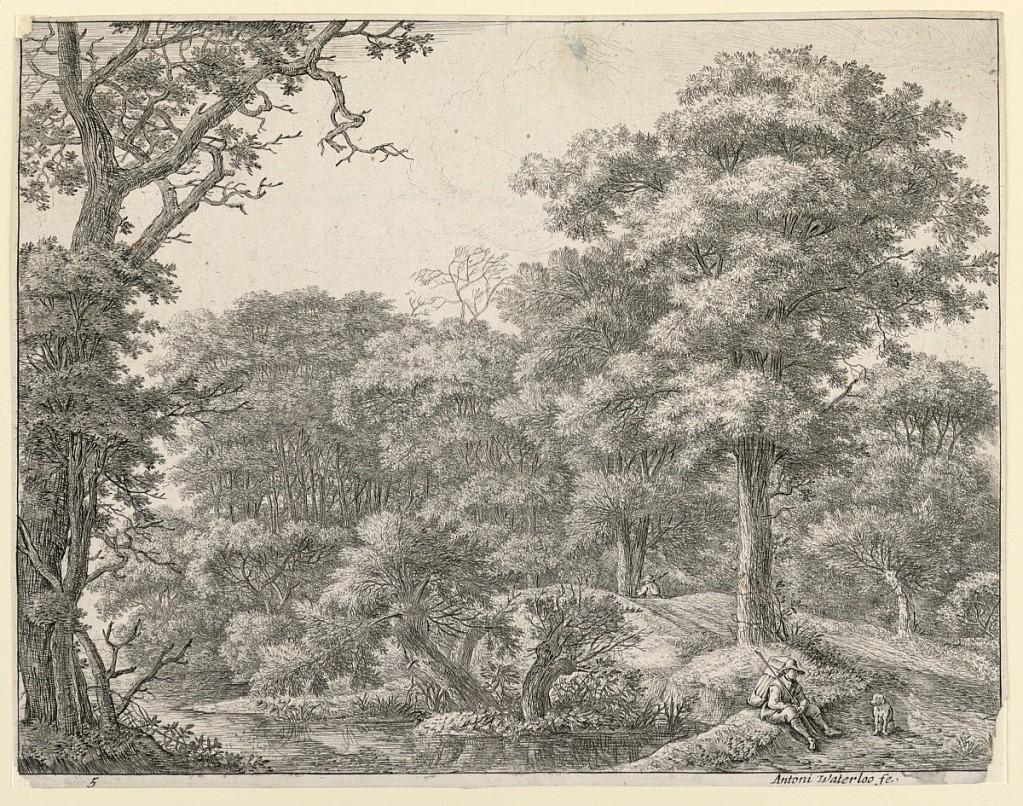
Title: Landscape With Traveller Resting
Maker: Antoni Waterloo, 1618–1677
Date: ca. 1650
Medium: Etching on paper
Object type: Print
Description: A road runs through a heavily wooded landscape. In the right foreground a traveller with a pack on his back sits on a low embankment, accompanied by his dog, also resting. In the middle distance another traveller walks away.